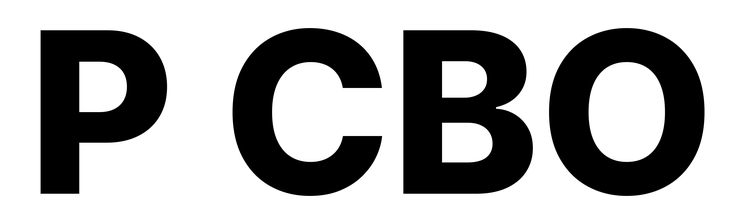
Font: Inter_ExtraBold